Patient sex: M
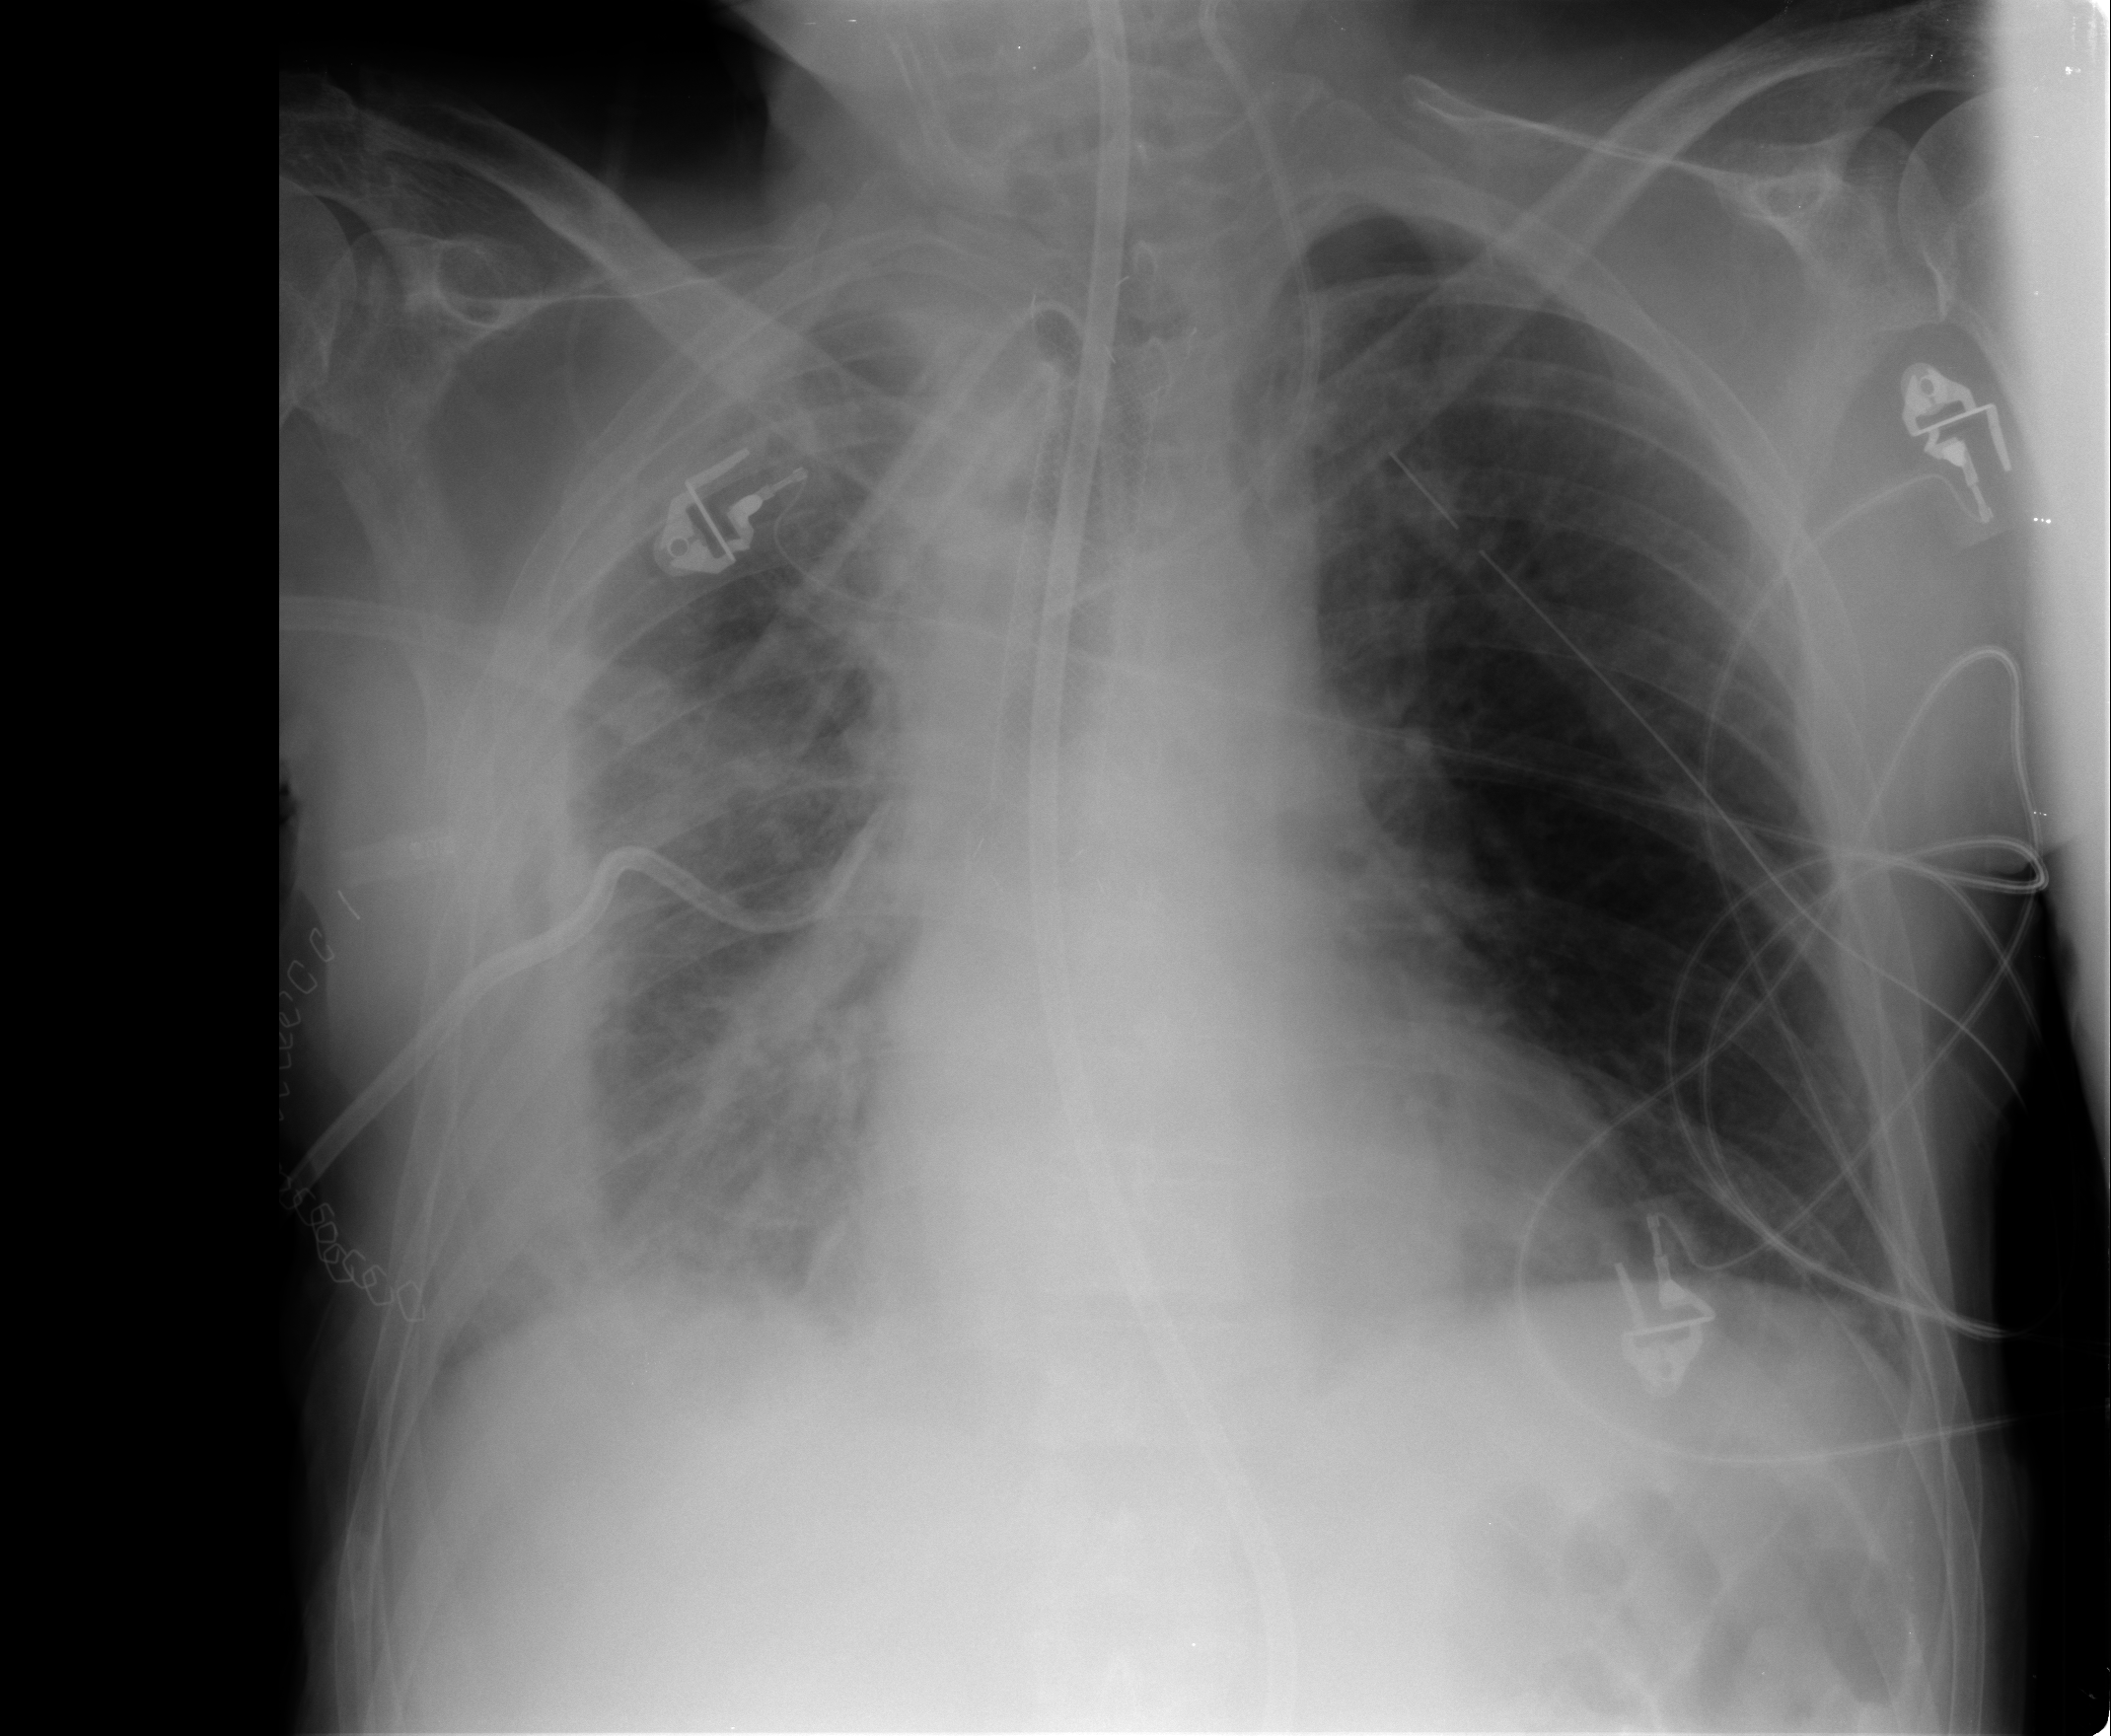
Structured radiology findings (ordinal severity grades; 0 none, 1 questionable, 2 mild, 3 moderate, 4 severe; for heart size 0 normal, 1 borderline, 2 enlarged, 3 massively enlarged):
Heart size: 0
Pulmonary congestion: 0
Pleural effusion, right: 2
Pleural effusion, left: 0
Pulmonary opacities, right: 2
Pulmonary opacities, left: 1
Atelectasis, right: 3
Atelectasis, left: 2